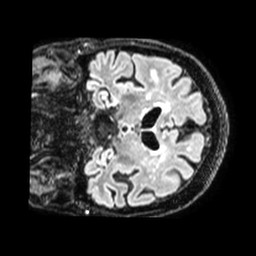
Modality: FLAIR
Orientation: coronal
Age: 85
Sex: female
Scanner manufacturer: philips
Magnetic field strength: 1.5 T
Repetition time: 4.8 s
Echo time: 0.3363 s